Question: I have two tables one with observers and another with animals.
Im trying to get the name of observers who have either seen more than 5 animals OR seen a bear.
I am able to get observers with more than 4 animals but not sure how to do the OR statement.
This is my code:
'''
SELECT o.last_name, o.first_name, a.observer_id, count (a.observer_id) as Animals_Seen
from animals as a inner join observer as o
on a.observer_id = o.observer_id
group by a.observer_id, o.last_name, o.first_name
having count (a.observer_id) > 4;
'''
This is what I get:

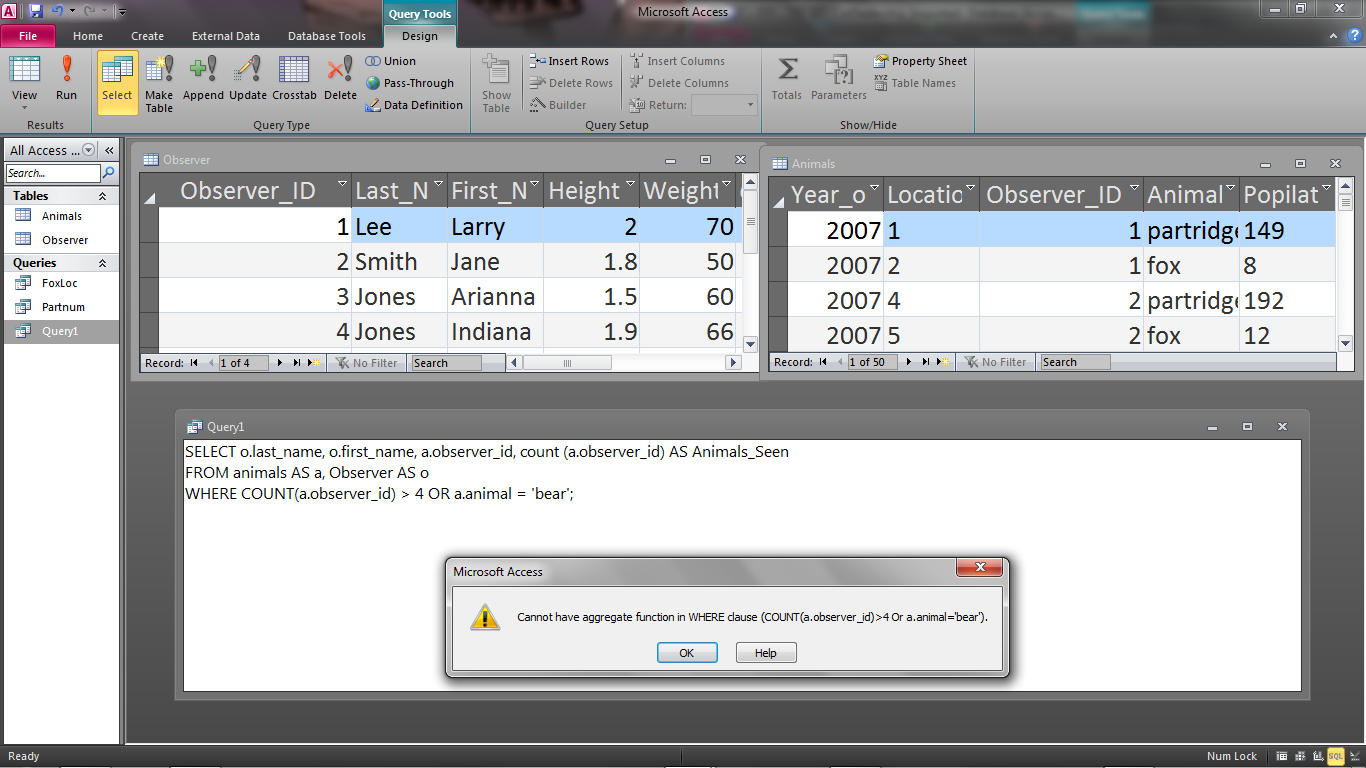
Answer: Set a boolean value to 1 whenever a bear is spotted... then check whether the observer's bear count > 0:
'''
select
o.last_name, o.first_name, a.observer_id, count(a.observer_id) as Animals_Seen,
sum(iif(a.animal = "bear", 1, 0)) as BearCount
from
animals as a inner join observer as o
on
a.observer_id = o.observer_id
group by
a.observer_id, o.last_name, o.first_name
having
count(a.observer_id) > 4 or sum(iif(a.animal = "bear", 1, 0)) > 0
'''